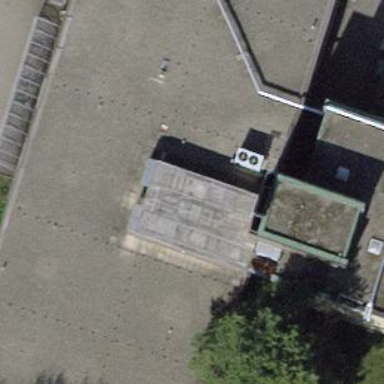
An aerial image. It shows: Office building.